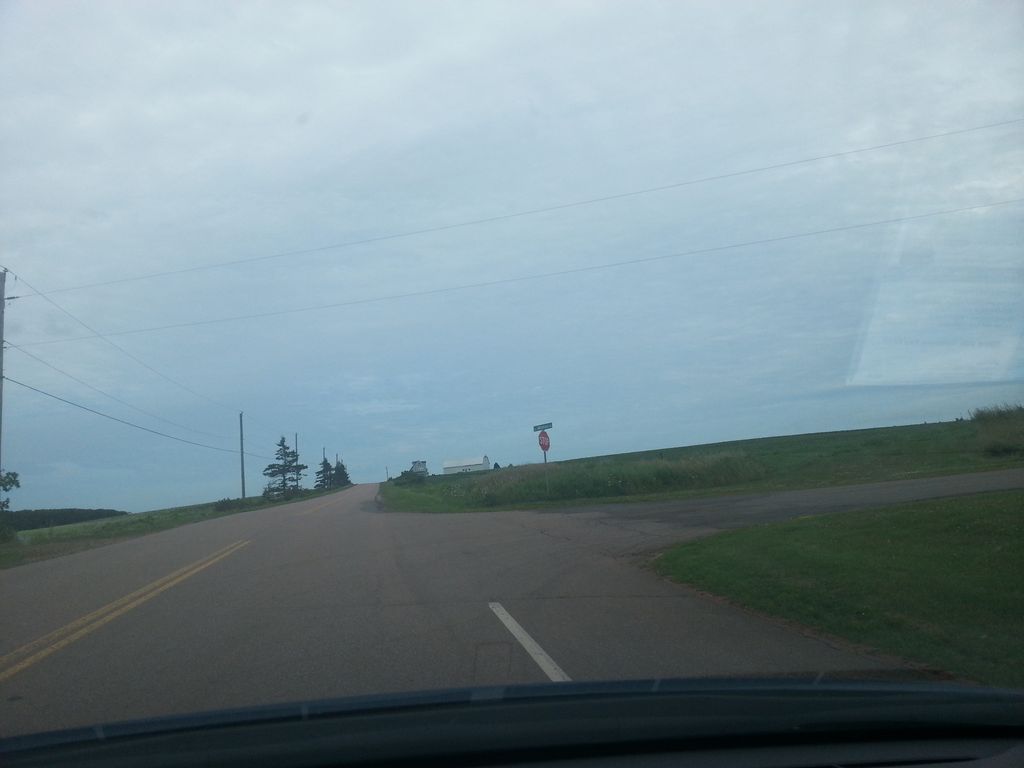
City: charlottetown